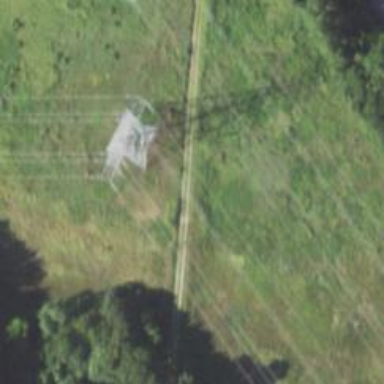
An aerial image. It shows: Lattice structure tower.